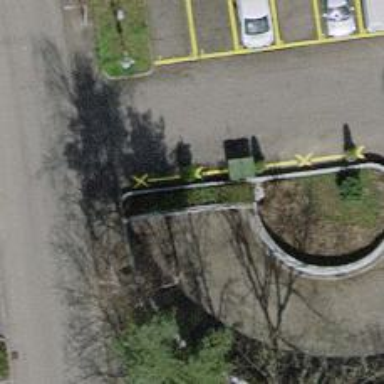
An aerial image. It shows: Driveway tunnel under the road.